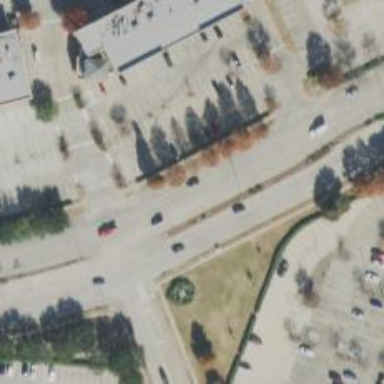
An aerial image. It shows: Secondary road with separate sidewalk.